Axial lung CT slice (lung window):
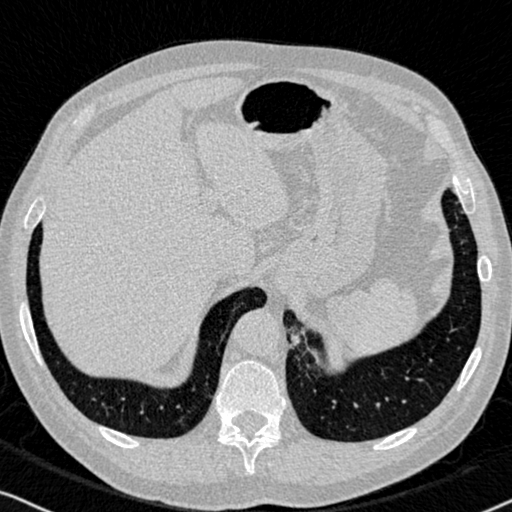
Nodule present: no